Question: I'm studying oracle e-business suite material, including looking through eTRM. Well in there I find the AR directory(terminology?). and I see this page:

I'm a bit confused about what's shown here. for example, what is the difference between "Table" under the Apps heading, and "Table" under "AR" heading?
If this is off-top. , is there a Stackexchange site for this kind of material?
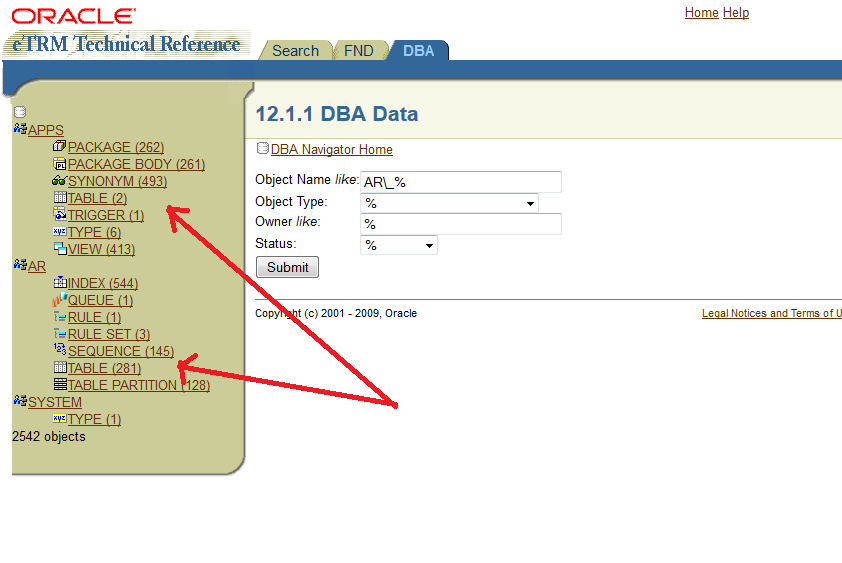
Answer: You are seeing two different 'schemas'. Each of then has their own objects. The difference is that the 'APPS' schema has more tables than the 'AR' schema. Also, the arrows point to 'SYNONYM' and for 'SEQUENCE'
A 'SYNONYM' is an object that oracle use as some kind of alias for objects.
A 'SEQUENCE' is kind of autoincrement object used for fields of tables. There is no direct link between a table field and a sequence you create then and use then at your wheel